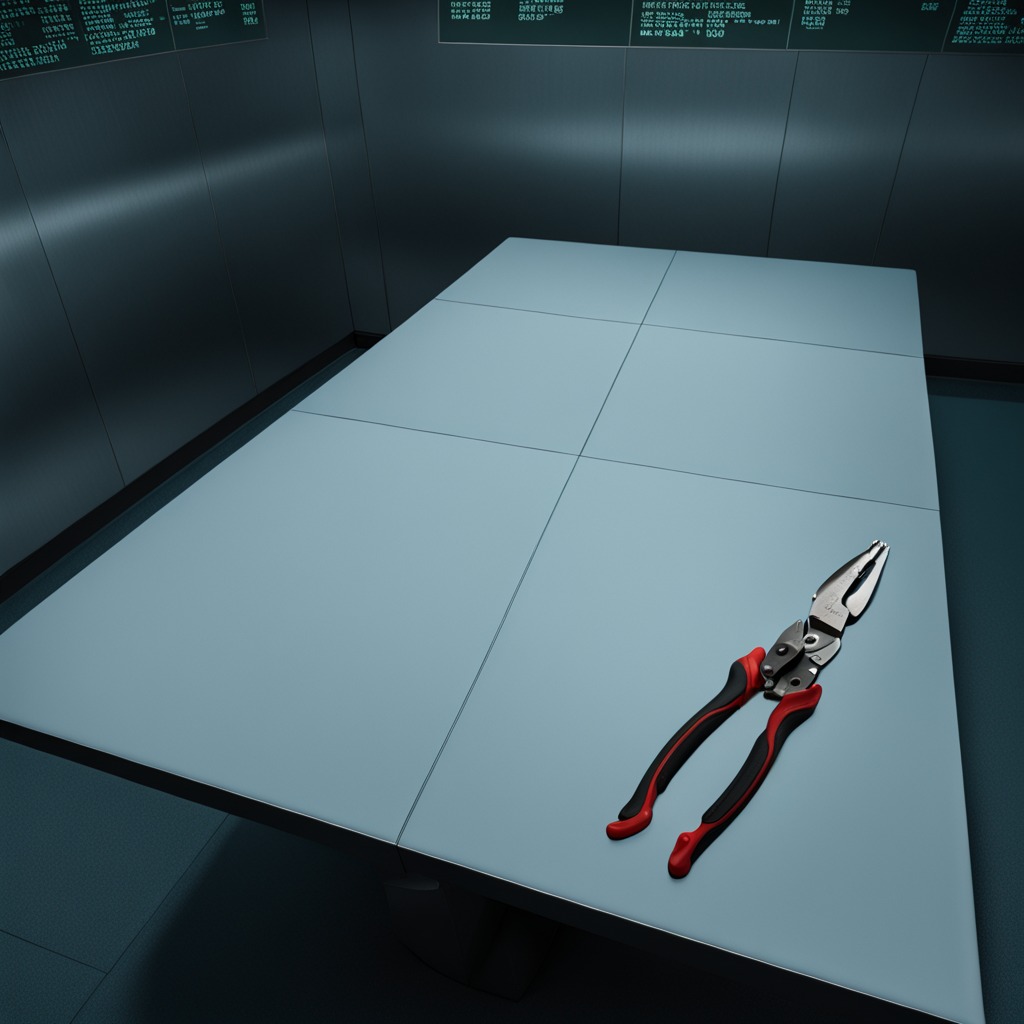
A plier is lying on the table.